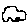
Label: car